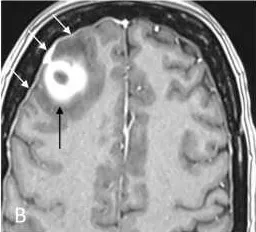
MRI imaging of brain on hospital day 34. Contrast enhanced T1W.
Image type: radiology (mri)